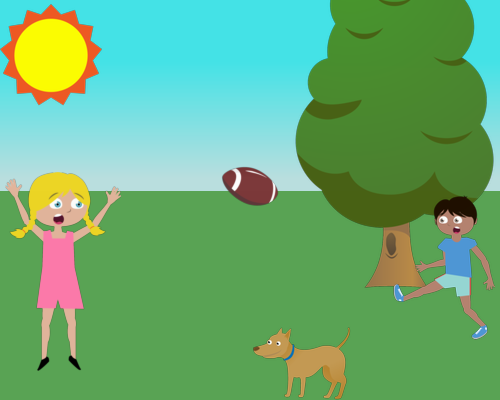
tree fluffy hole facing left a surprized girl hands up big medium surprized boy on the right of tree kicks a football dog facing left medium